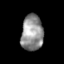
Tissue: skin
Cell type: Epithelial cells
Senescence score: 0.2654
Nuclear area (px): 768
Mean DAPI intensity: 145.919